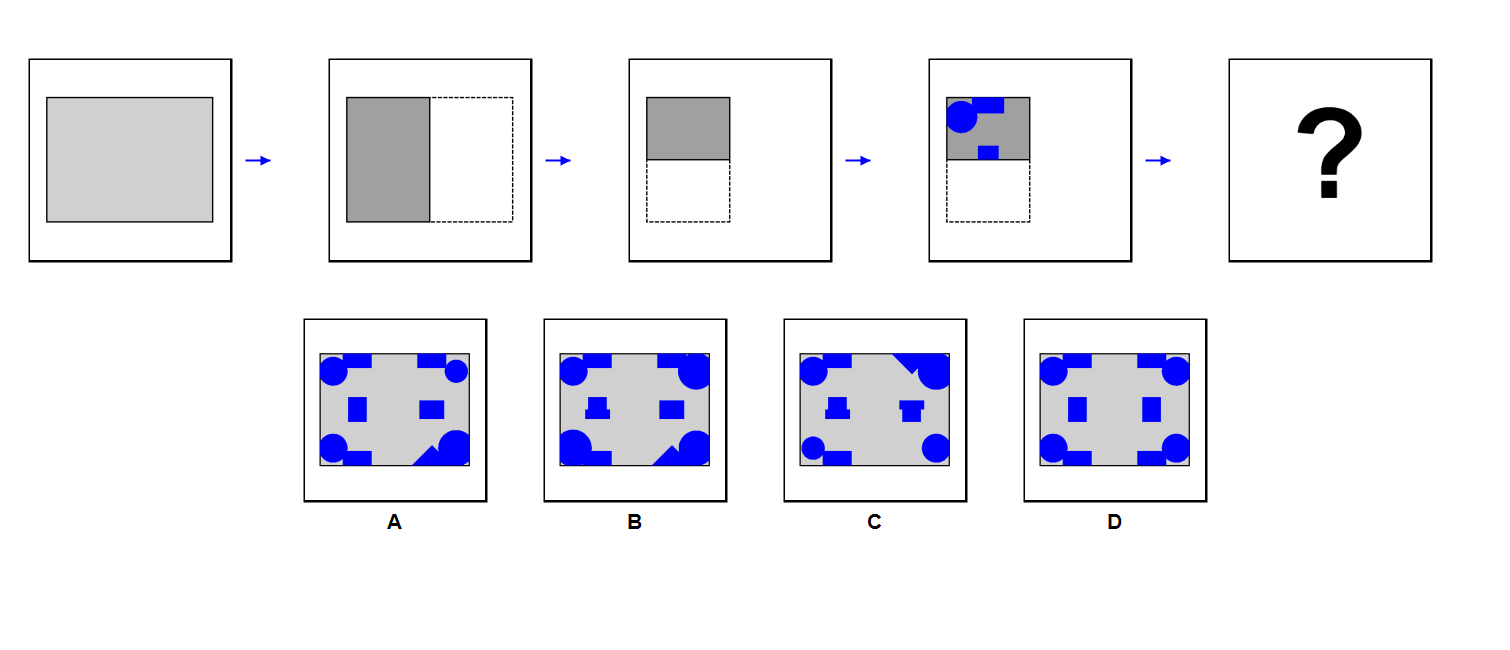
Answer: D